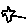
Label: star